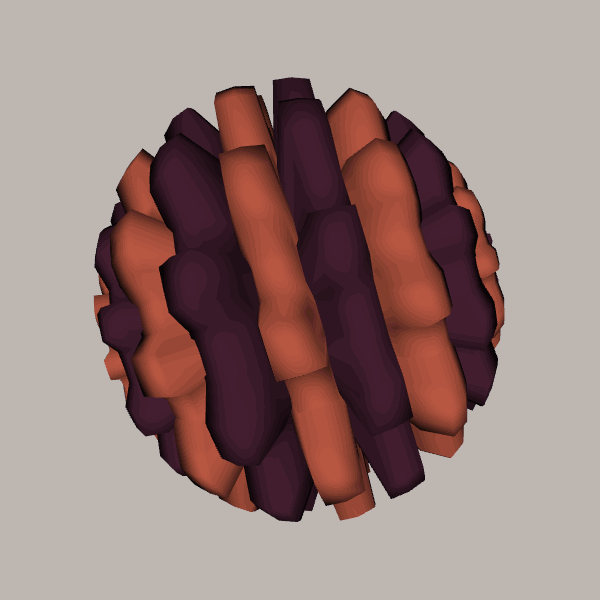
Background: light